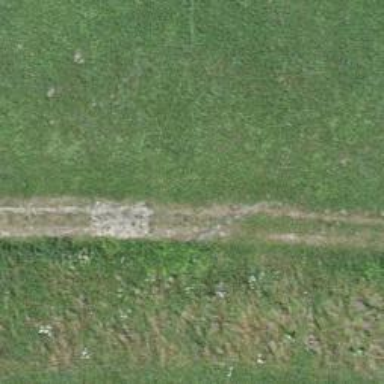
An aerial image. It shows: Track with grade 4 track type.